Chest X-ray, AP view. Patient: 44 years old, sex M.
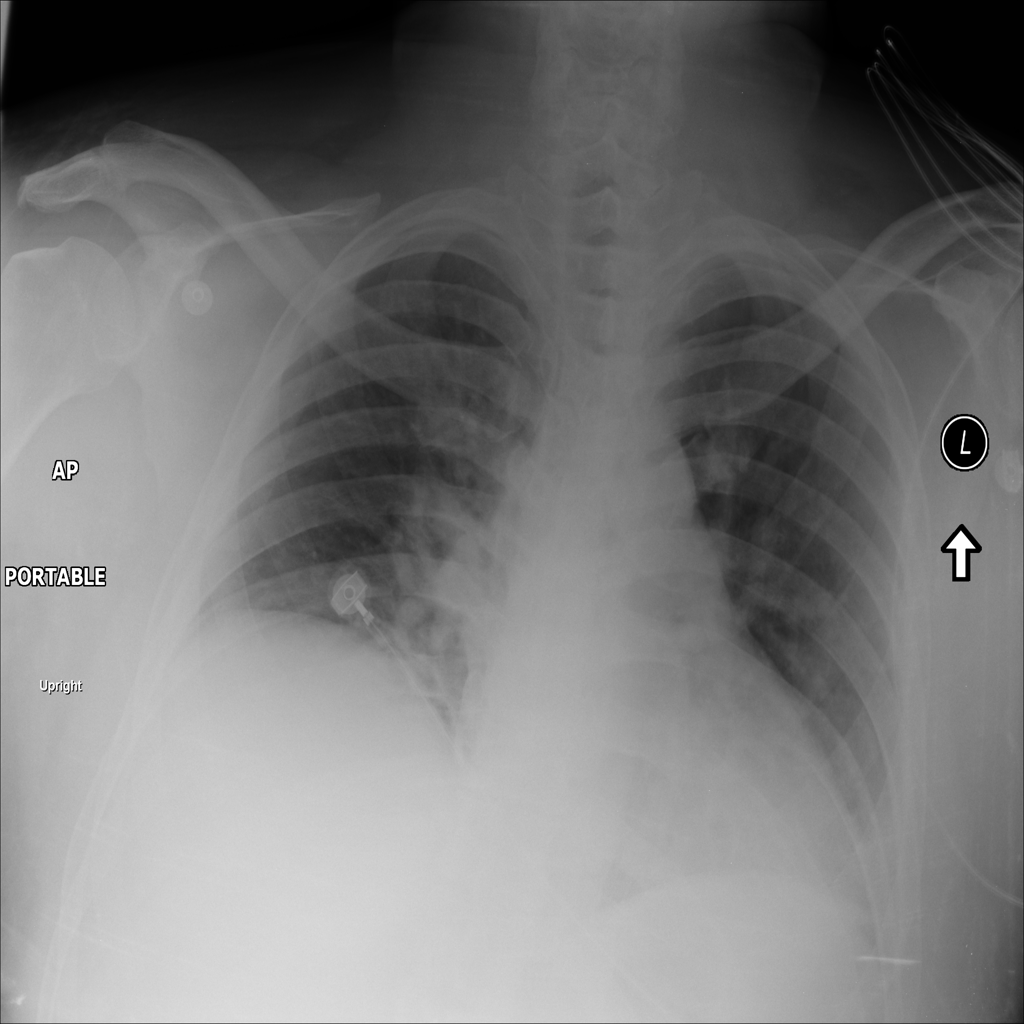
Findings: Atelectasis